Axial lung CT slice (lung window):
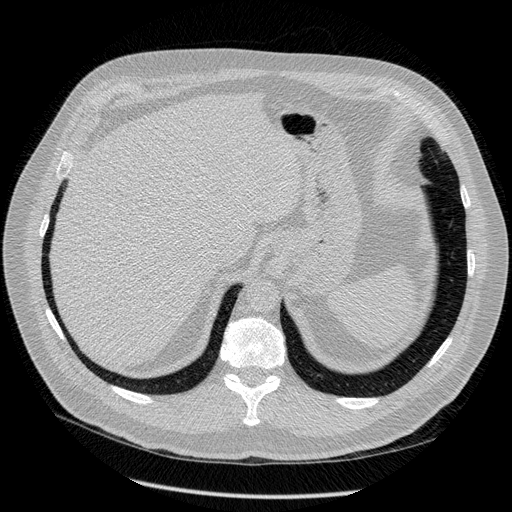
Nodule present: no